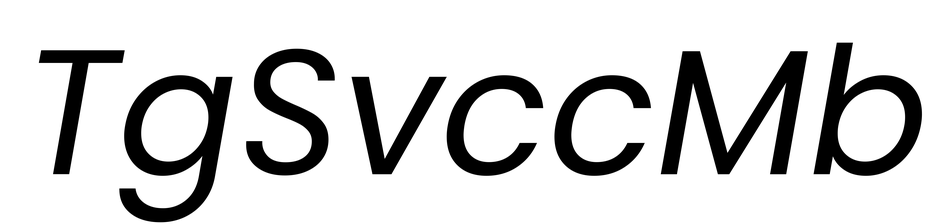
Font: Poppins-Italic